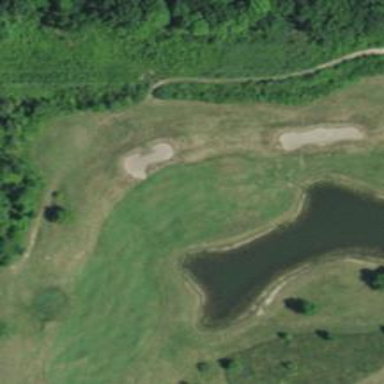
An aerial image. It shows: View of golf hole.